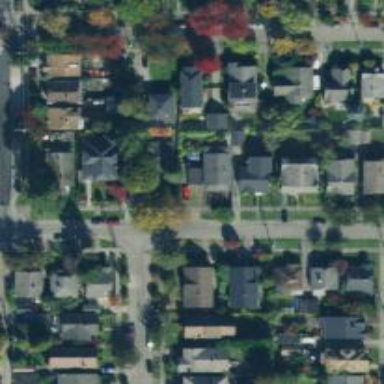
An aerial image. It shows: Residential road with separate sidewalk.